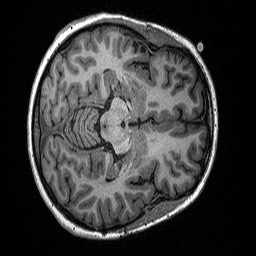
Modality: T1w
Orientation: axial
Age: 25
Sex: female